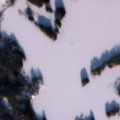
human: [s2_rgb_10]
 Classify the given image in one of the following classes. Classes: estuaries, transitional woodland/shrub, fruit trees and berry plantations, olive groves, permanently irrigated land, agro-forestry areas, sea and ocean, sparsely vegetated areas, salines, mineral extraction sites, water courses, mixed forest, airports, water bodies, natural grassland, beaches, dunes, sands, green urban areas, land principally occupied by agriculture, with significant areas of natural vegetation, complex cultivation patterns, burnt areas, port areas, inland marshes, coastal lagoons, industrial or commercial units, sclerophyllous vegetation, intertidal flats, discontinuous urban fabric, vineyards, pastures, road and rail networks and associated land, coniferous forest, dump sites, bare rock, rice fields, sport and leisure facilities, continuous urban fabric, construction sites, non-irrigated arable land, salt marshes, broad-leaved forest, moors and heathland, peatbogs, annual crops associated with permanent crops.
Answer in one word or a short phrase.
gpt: broad-leaved forest, mixed forest, water bodies